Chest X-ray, AP view. Patient: 45 years old, sex F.
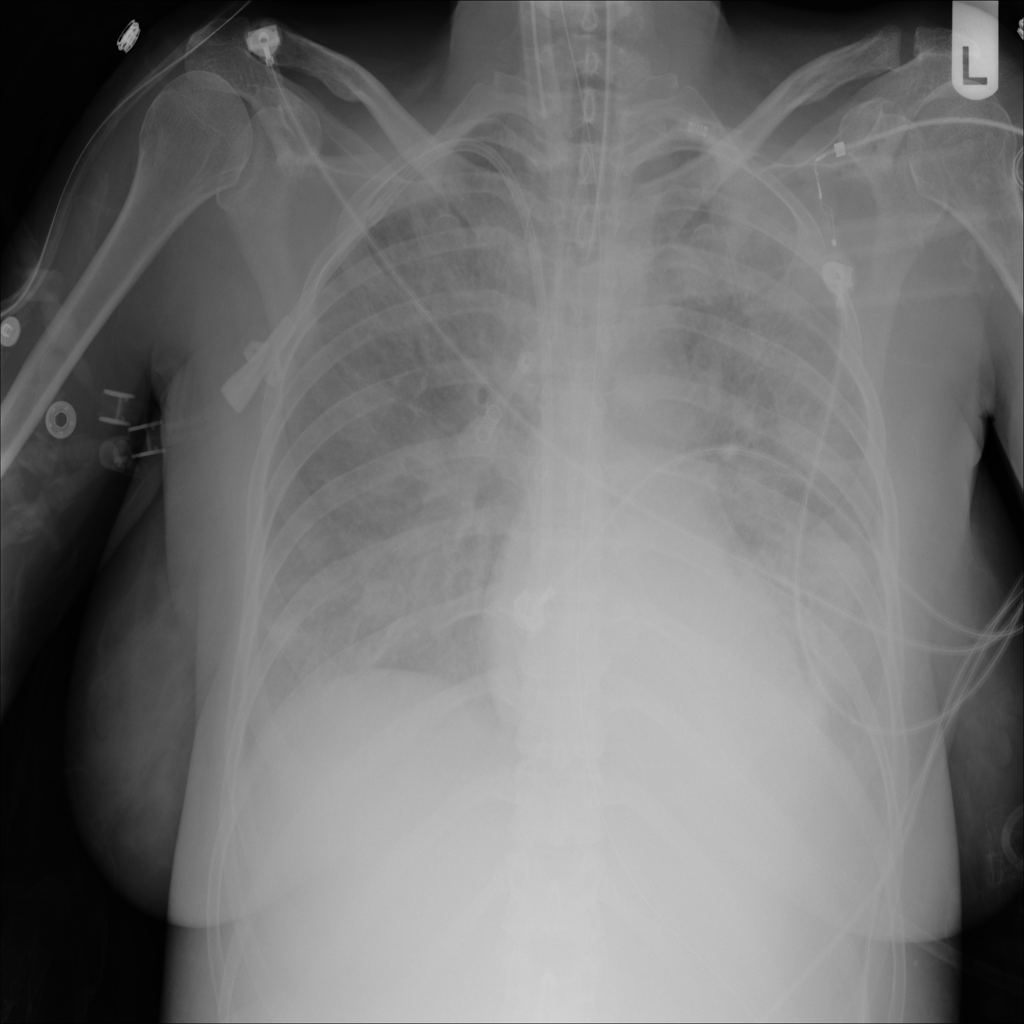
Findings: Atelectasis, Edema, Infiltration